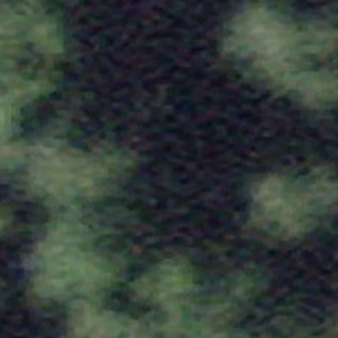
Label: other